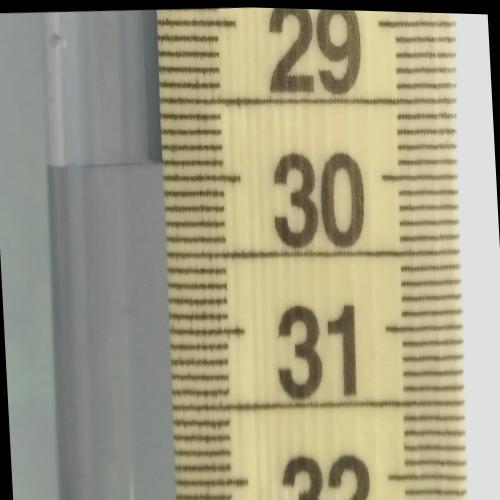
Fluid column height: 29.9 cm